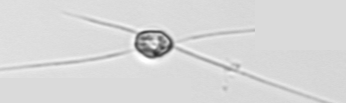
Label: Chaetoceros_danicus